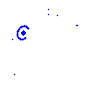
Particle: pion